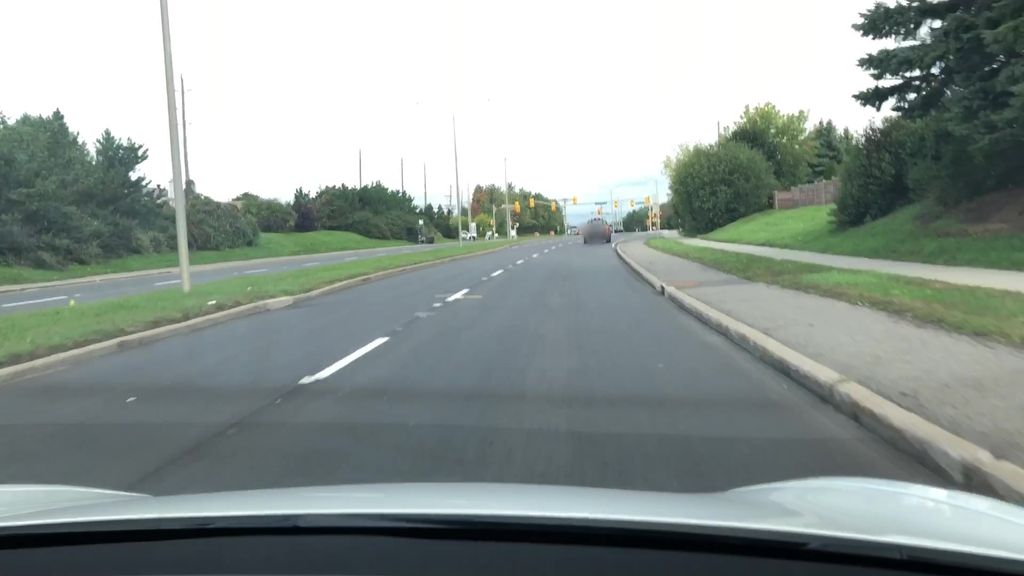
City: ottawa-gatineau